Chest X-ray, PA view. Patient: 63 years old, sex M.
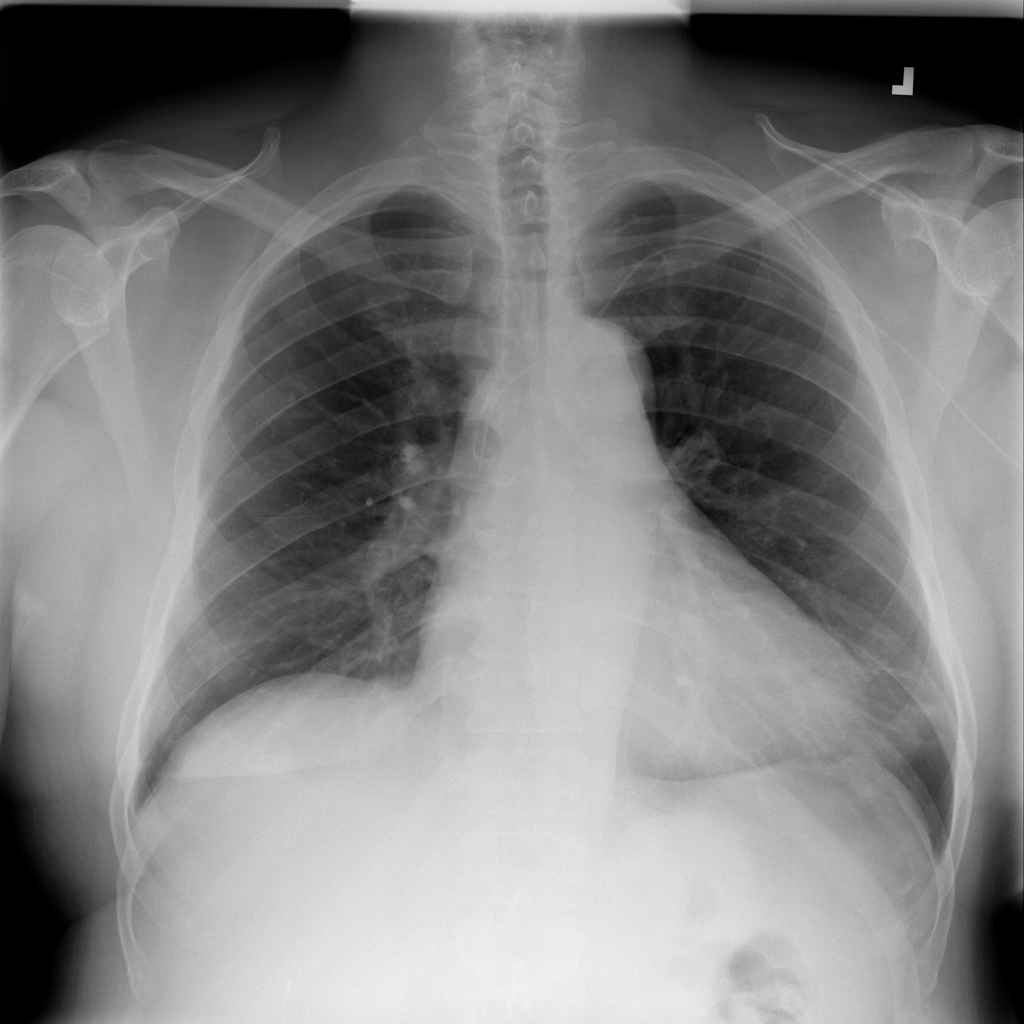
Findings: No Finding